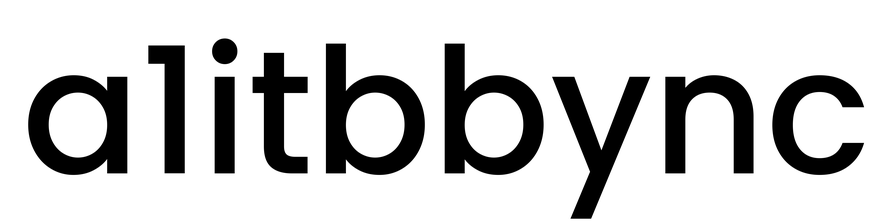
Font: Poppins-Medium